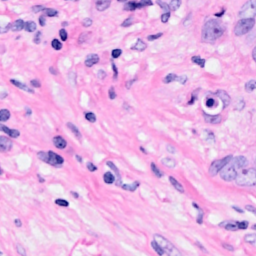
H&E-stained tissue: Breast